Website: macys
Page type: cart
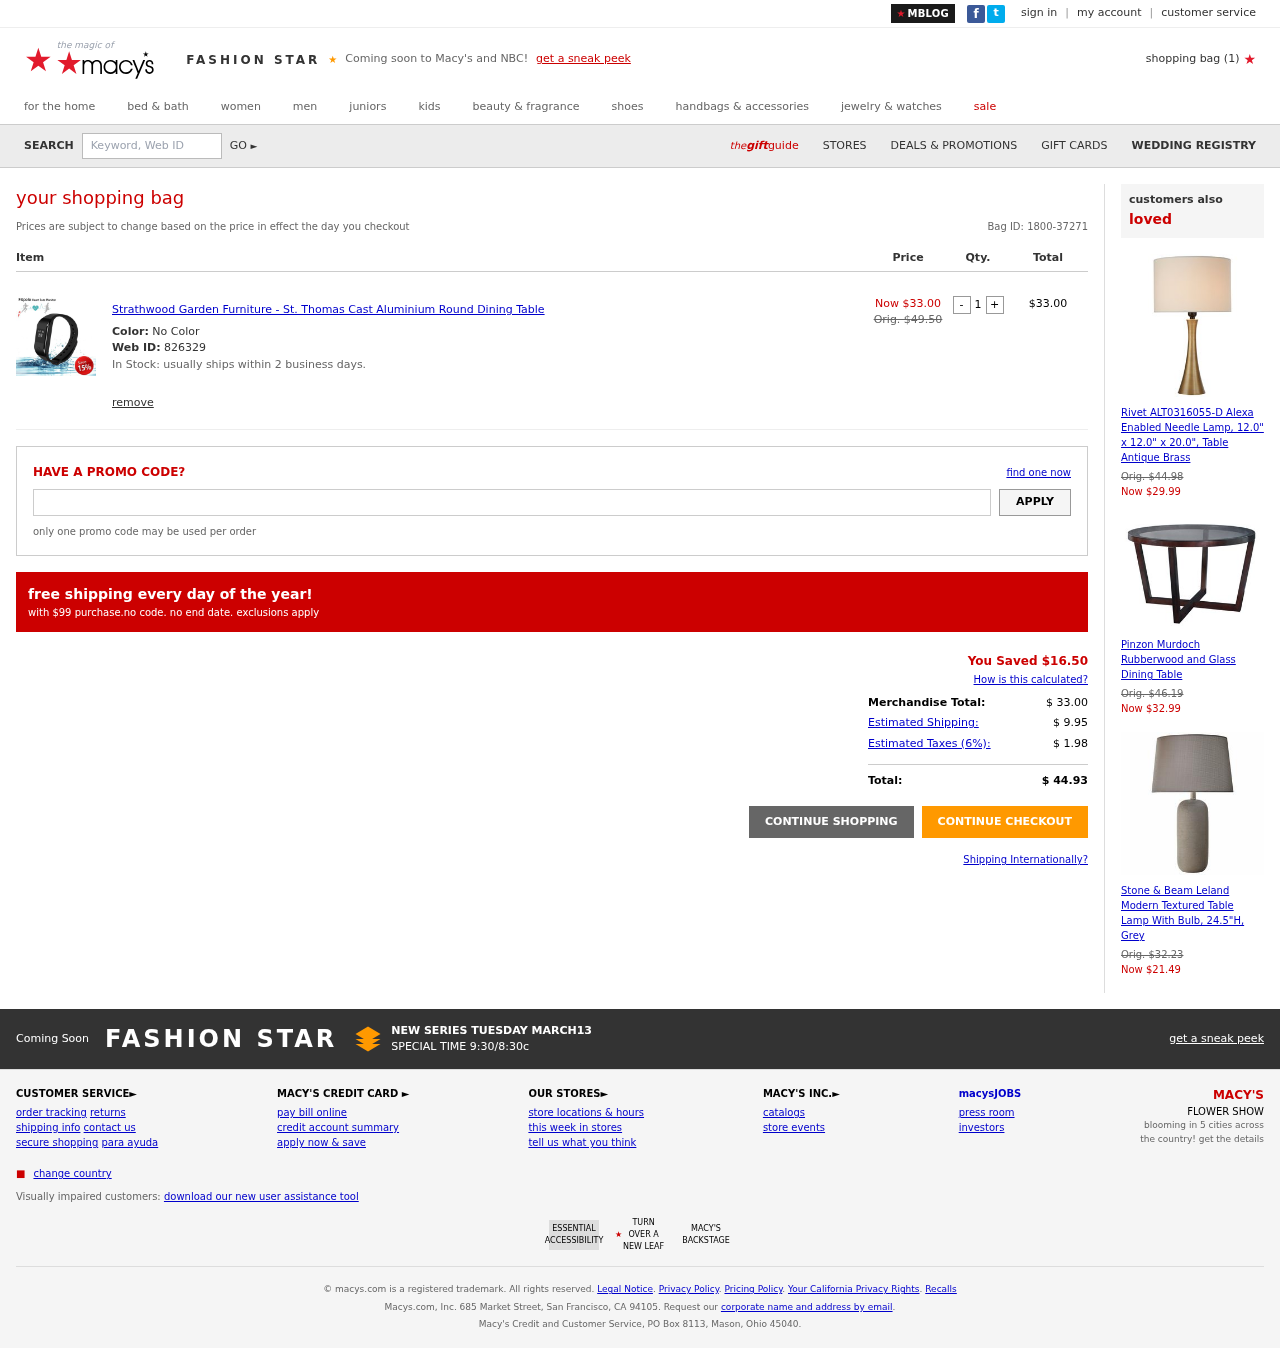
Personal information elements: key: PII_PROMO_CODE
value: SAVE30
Product elements: key: PRODUCT1_NAME
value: Strathwood Garden Furniture - St. Thomas Cast Aluminium Round Dining Table
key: PRODUCT1_PRICE
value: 33
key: PRODUCT1_QUANTITY
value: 1
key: PRODUCT2_NAME
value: Rivet ALT0316055-D Alexa Enabled Needle Lamp, 12.0" x 12.0" x 20.0", Table Antique Brass
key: PRODUCT2_PRICE
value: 29.99
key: PRODUCT3_NAME
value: Pinzon Murdoch Rubberwood and Glass Dining Table
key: PRODUCT3_PRICE
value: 32.99
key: PRODUCT4_NAME
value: Stone & Beam Leland Modern Textured Table Lamp With Bulb, 24.5"H, Grey
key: PRODUCT4_PRICE
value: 21.49
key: PRODUCT1_SKU
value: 826329
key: PRODUCT1_ORIGINAL_PRICE
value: Orig. $49.50
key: PRODUCT1_TOTAL
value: $33.00
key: PRODUCT2_ORIGINAL_PRICE
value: Orig. $44.98
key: PRODUCT3_ORIGINAL_PRICE
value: Orig. $46.19
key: PRODUCT4_ORIGINAL_PRICE
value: Orig. $32.23
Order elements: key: ORDER_NUM_ITEMS
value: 1
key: ORDER_ID
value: Bag ID: 1800-37271
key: ORDER_SAVINGS
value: $16.50
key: ORDER_SUBTOTAL
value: $ 33.00
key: ORDER_SHIPPING_COST
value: $ 9.95
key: ORDER_TAX
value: $ 1.98
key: ORDER_TOTAL
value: $ 44.93